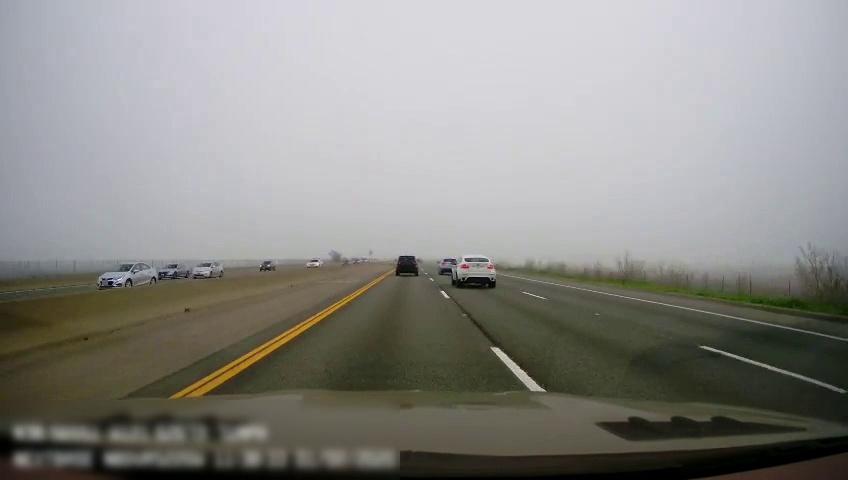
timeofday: Day
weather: Cloudy
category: Drivable Space
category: Drivable Space
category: Vehicles | Car
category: Vehicles | Car
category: Vehicles | Car
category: Vehicles | Car
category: Vehicles | Car
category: Vehicles | SUV
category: Vehicles | SUV
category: Vehicles | SUV
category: Lanes | Current Lane
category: Lanes | Current Lane
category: Lanes | Alternate Lane
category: Lanes | Alternate Lane
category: Lanes | Alternate Lane
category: Lanes | Opposite Lane